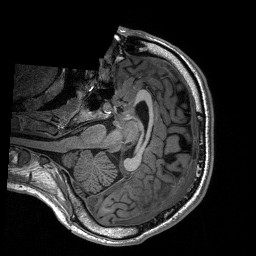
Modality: T1w
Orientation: axial
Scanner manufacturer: siemens
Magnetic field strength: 3 T
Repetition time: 2.3 s
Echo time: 0.00197 s